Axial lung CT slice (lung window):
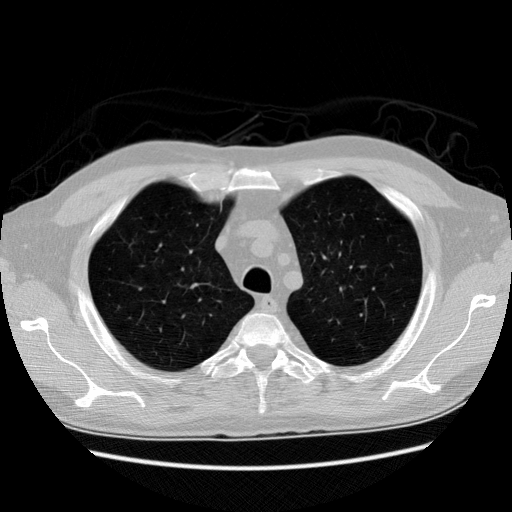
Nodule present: no